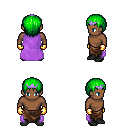
a pixel art fantasy rpg character, male body template, human, dark skin, lavender cape, robe skirt, green plain hairstyle, purple tiara, gold gloves, black shoes, four views (front, back, left, right), 2x2 character sprite sheet, small pixel art, hard edges, no anti-aliasing